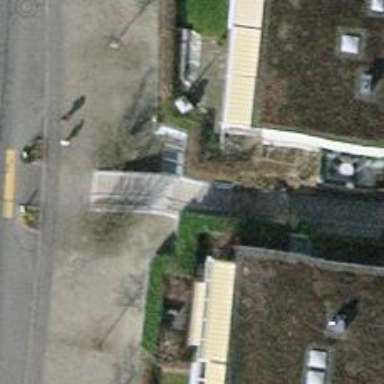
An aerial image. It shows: Road with steps.